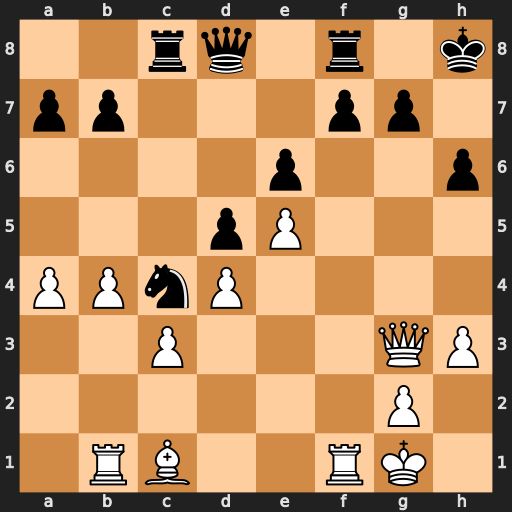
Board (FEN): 2rq1r1k/pp3pp1/4p2p/3pP3/PPnP4/2P3QP/6P1/1RB2RK1
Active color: w
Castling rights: -
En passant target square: -
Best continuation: Bxh6 gxh6 Rf6 Qxf6 exf6